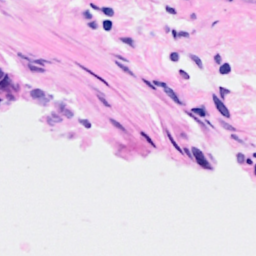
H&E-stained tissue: Breast